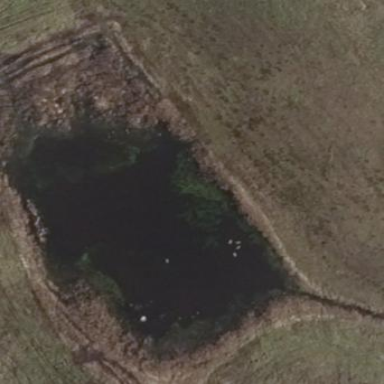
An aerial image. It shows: Pond surrounded by natural water.